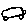
Label: car